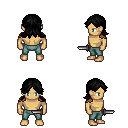
a pixel art fantasy rpg character, male body template, human, tanned skin, leather shoulder armor, teal pants, black loose hair, dagger, four views (front, back, left, right), 2x2 character sprite sheet, small pixel art, hard edges, no anti-aliasing